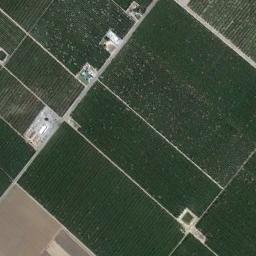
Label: rectangular_farmland